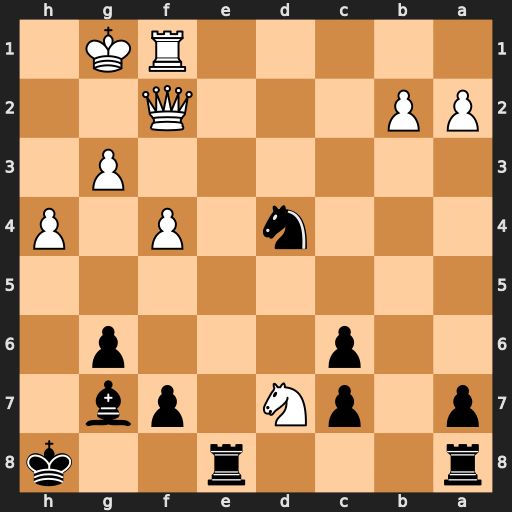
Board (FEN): r3r2k/p1pN1pb1/2p3p1/8/3n1P1P/6P1/PP3Q2/5RK1
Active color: b
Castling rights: -
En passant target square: -
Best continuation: Re2 Qxe2 Nxe2+